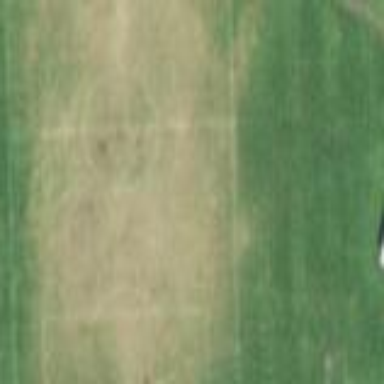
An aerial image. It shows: Soccer pitch designated for leisure and sports activities.